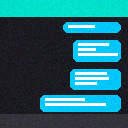
Screen state: on